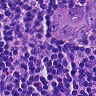
Metastatic tissue present: yes